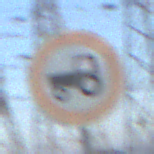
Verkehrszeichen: VerbotKraftfahrzeugeZuegeNichtSchneller25
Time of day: Dawn
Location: Outdoor (Nature)
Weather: Clear
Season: NotSpecified
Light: Natural